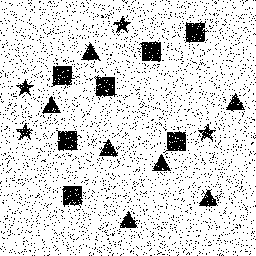
Squares: 7
Triangles: 7
Stars: 4
Total shapes: 18